Question: I'm working in the main page of www.recaccesorios.com and I'm struggling with a padding. The vertical distance between two elements is too big and I don't know why is doing that. I'll show you the inspection with Google Chrome:

As you can see, Chrome is telling me that the top padding is 0 or null, but in the image you can see that it isn't true. What is happening?
My horrible CSS (not the whole CSS, I can't put here more than 3000 lines...):
'''
#galeria {
-moz-border-radius: 4px;
-webkit-border-radius: 4px;
background-color: rgb(222,222,222);
background-color: rgba(222,222,222,0.8);
border: 1px solid #e5e5e5;
border-radius: 4px;
/* padding-bottom: 40px; */
width: 100%;
}
#galeria > h5 {
text-align: center;
}
#noticias > h5 {
text-align: center;
}
#noticias a {
color:#555;
}
#noticias p {
text-align : justify;
padding-left:12px;
padding-right:12px;
}
#noticias {
height:292px;
}
#vistaPrevia {
position: absolute;
z-index: 6;
top: 40px;
display: none;
}
#galeria > img {
display: block;
margin-left: auto;
margin-right: auto;
}
#galeria > span {
margin-left: 5px;
}
#noticias {
-moz-border-radius: 4px;
-webkit-border-radius: 4px;
background-color: rgb(222,222,222);
background-color: rgba(222,222,222,0.8);
border: 1px solid #e5e5e5;
border-radius: 4px;
/* padding-bottom: 40px; */
width: 100%;
}
.td-galeria {
padding-right: 6px;
padding-left: 0px;
border-color:transparent;
width:50%;
height:300px;
}
.td-noticias {
padding-left: 6px;
padding-right: 0px;
}
'''
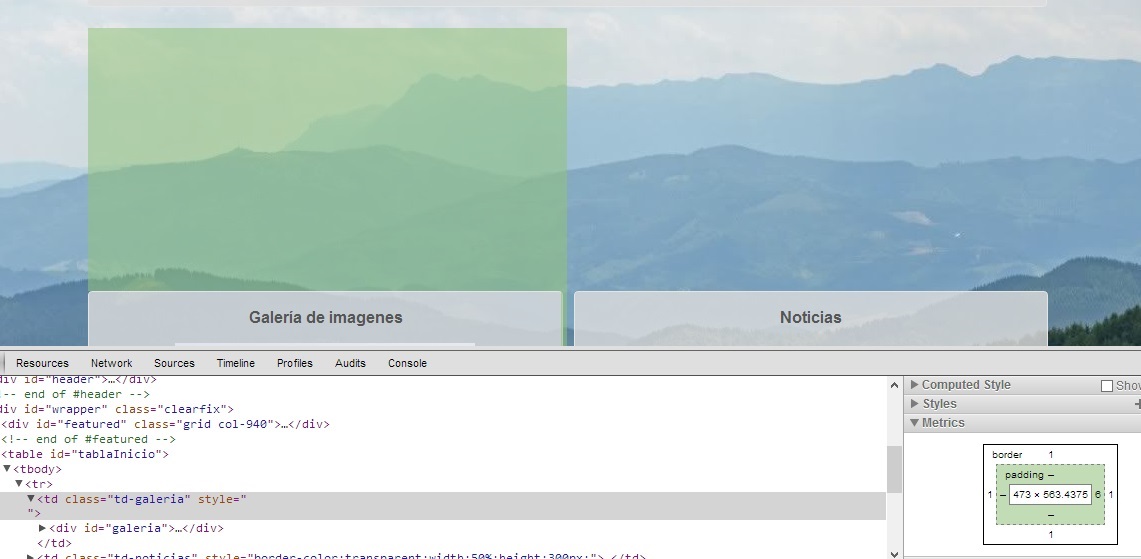
Answer: I believe the issue is the reset on line 42 of the CSS file 'vertical-align: baseline;' this seems to be causing your chrome issues.
This solves the issue:
'''
#tablaInicio td {vertical-align:}
'''
But it is strange.
## EDIT:
Found out why it is strange; it is a JS script causing the extra height.